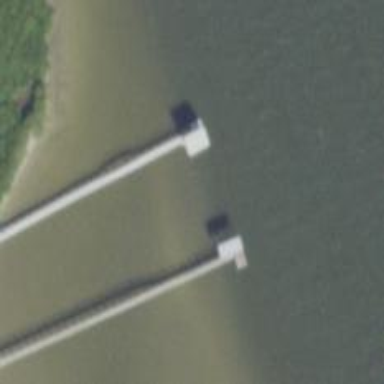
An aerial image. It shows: Man-made pier.